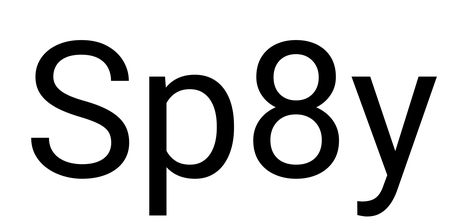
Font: Roboto_Regular